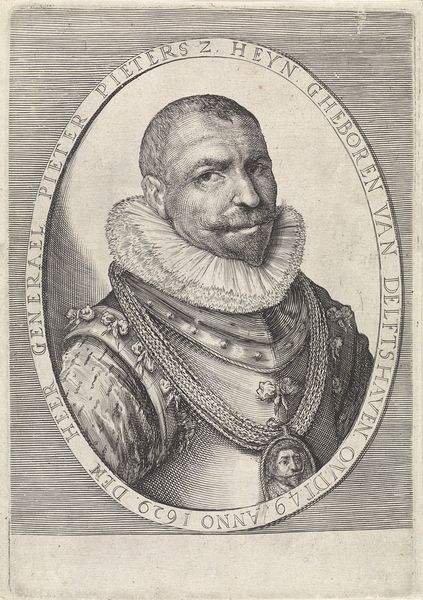
Titel: Portret van Pieter Pietersz. Heyn
Künstler: Crispijn van de (II) Passe
Standort: Amsterdam
Institution: Rijksmuseum
Schlagwörter: old, woodcut, man, suit, oval, army, royal, bald, english, seal, lithograph, potrait, ruff, general